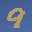
Label: 9